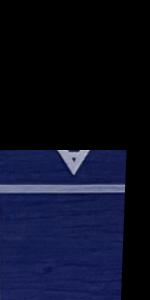
Label: Empty